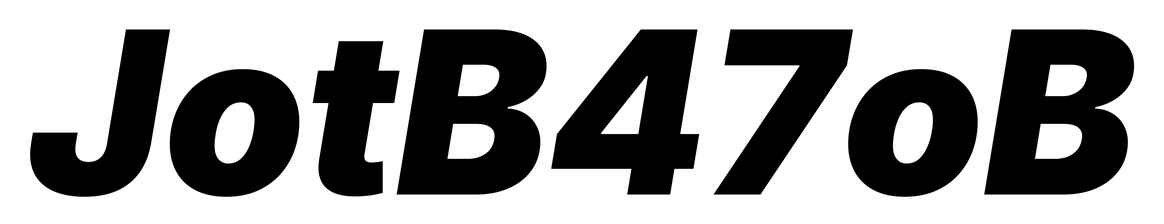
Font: Inter-Italic_Black_Italic